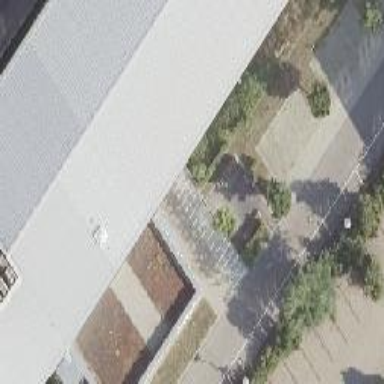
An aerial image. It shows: Commercial building.